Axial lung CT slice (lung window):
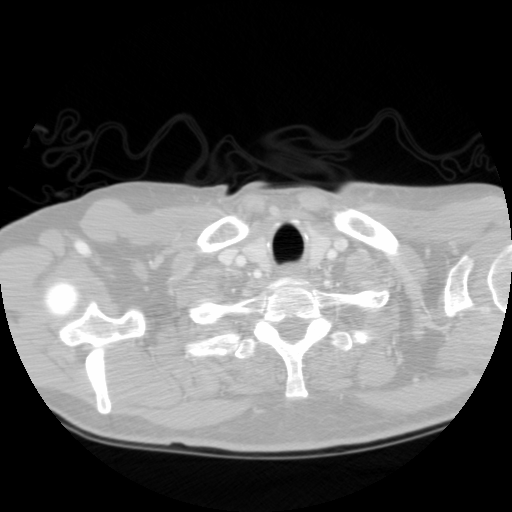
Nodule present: no